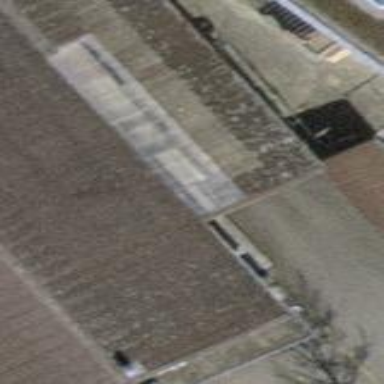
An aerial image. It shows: View of roof of building.